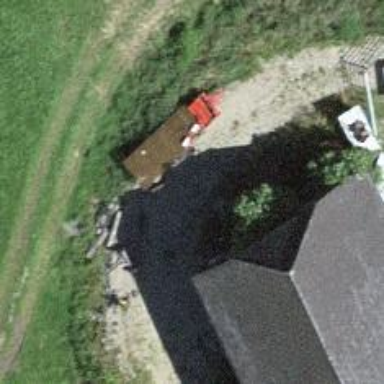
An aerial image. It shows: Rural barn.